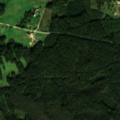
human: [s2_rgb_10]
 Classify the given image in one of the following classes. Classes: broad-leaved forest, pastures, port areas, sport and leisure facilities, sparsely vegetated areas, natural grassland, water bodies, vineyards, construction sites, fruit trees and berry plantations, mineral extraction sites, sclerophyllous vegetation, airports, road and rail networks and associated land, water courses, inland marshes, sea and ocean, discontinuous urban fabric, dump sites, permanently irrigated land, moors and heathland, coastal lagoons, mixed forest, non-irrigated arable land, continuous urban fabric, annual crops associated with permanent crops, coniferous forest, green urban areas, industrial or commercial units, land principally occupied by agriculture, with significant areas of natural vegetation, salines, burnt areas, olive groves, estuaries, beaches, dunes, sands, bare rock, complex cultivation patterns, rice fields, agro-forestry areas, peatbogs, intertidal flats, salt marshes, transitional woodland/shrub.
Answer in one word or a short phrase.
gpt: pastures, complex cultivation patterns, coniferous forest, mixed forest, transitional woodland/shrub